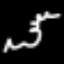
Label: squiggle